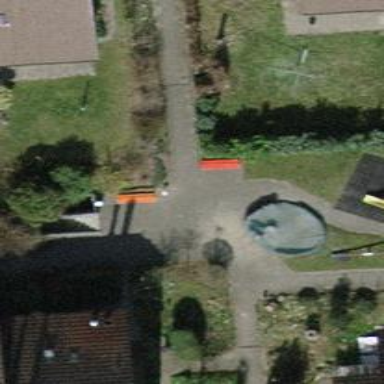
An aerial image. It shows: Red bench.